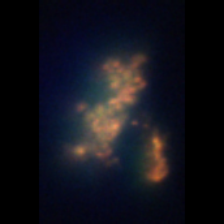
Taxon: Unknown_detritus
Group: Unknown